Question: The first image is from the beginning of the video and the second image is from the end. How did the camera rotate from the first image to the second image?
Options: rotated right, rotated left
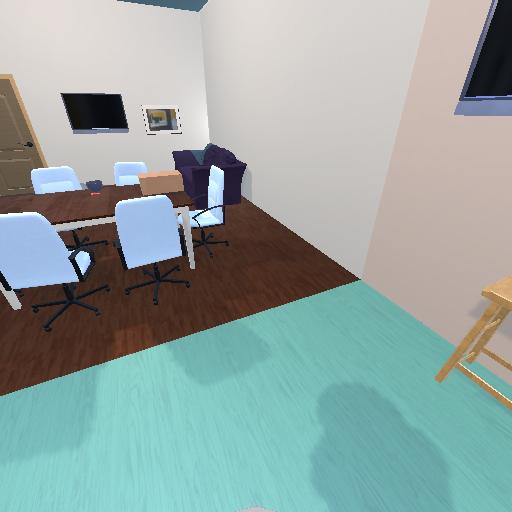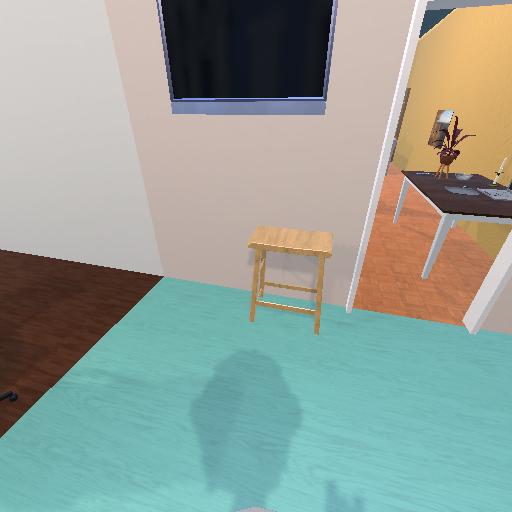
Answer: rotated right